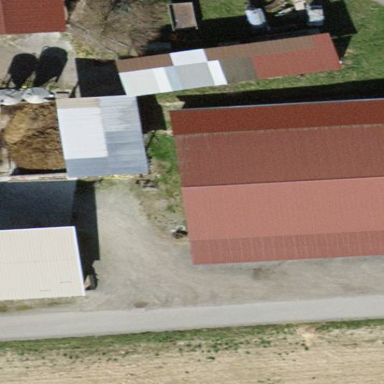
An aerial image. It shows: Farm auxiliary building with gabled roof.